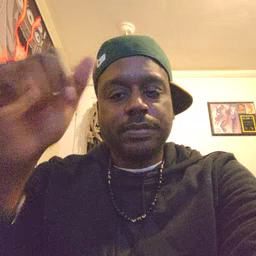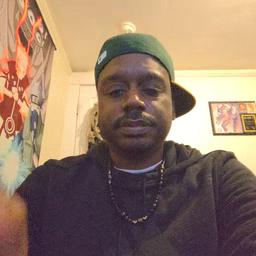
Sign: cow